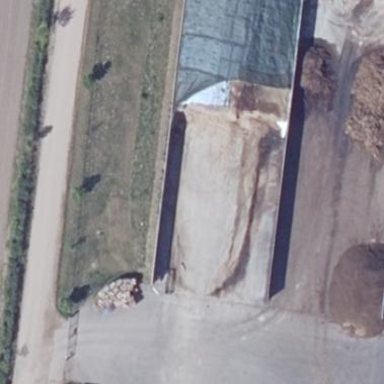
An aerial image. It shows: Bunker silo.